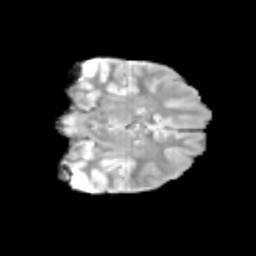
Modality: T2w
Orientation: coronal
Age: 12
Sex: female
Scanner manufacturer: siemens
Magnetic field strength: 3 T
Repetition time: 3.8 s
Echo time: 0.07 s